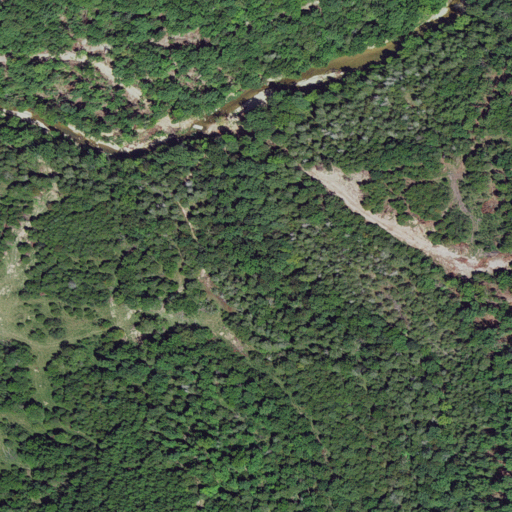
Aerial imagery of valley in Arkansas named Tarkiln Hollow containing deciduous forest, evergreen forest, mixed forest, and pasture